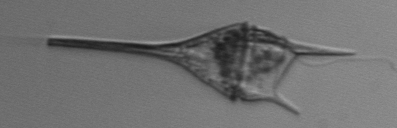
Label: Tripos_lineatus